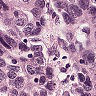
Metastatic tissue present: yes